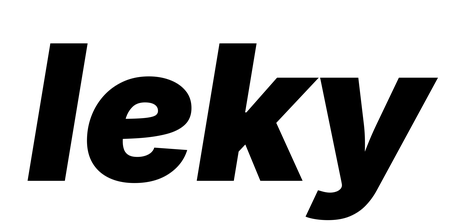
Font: Inter-Italic_Black_Italic